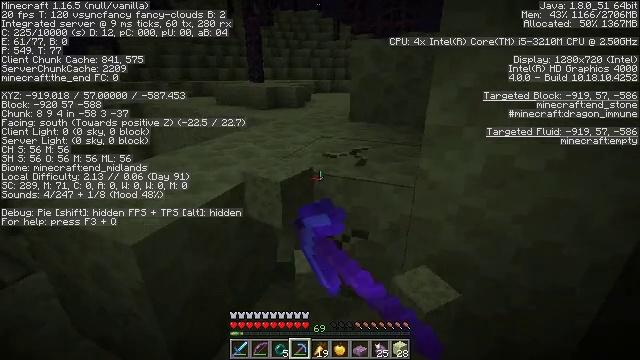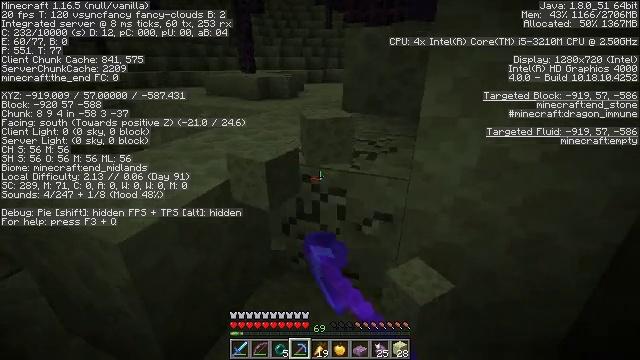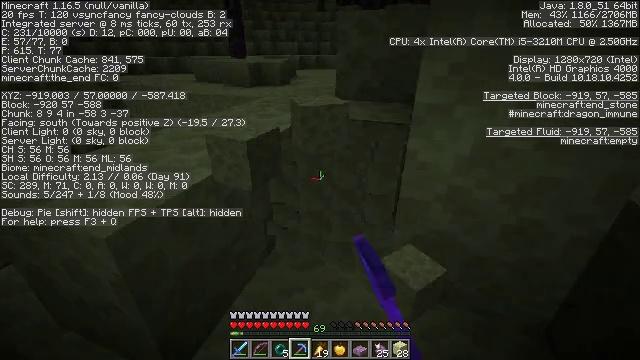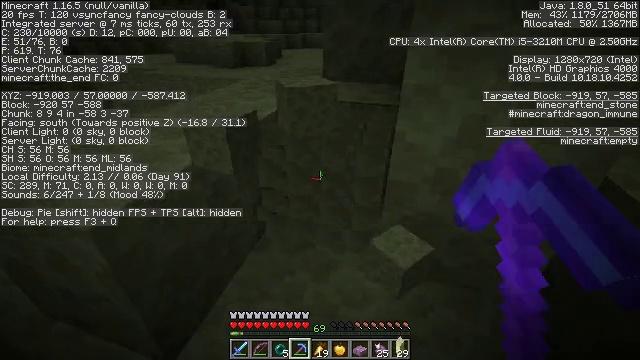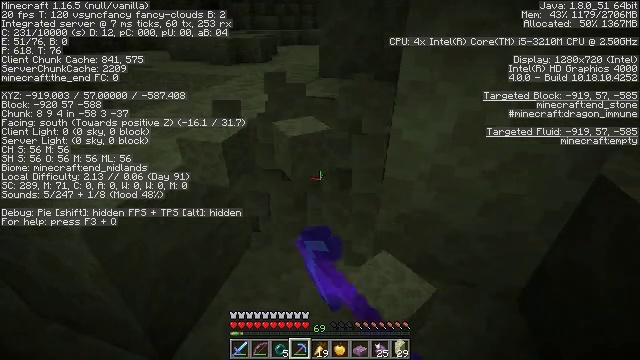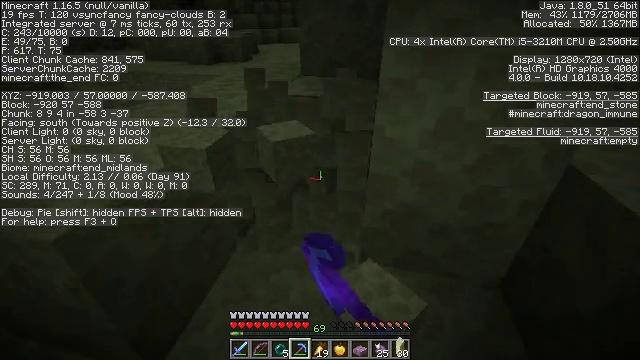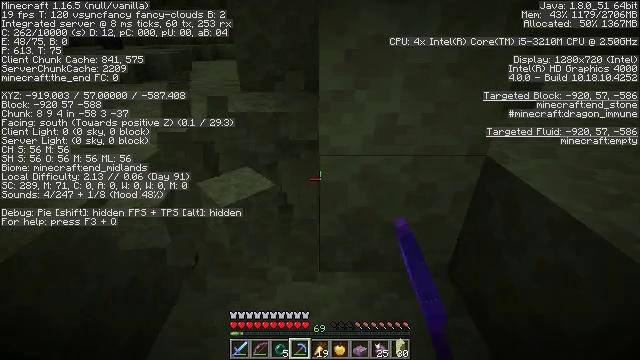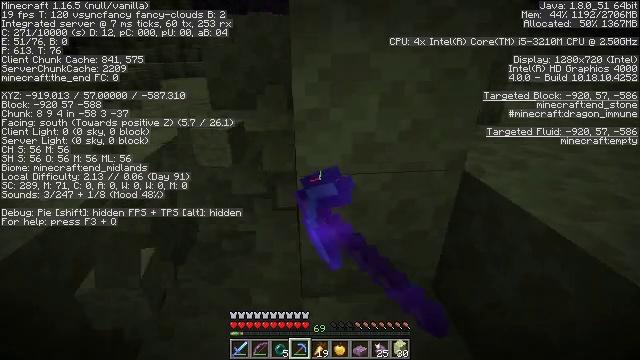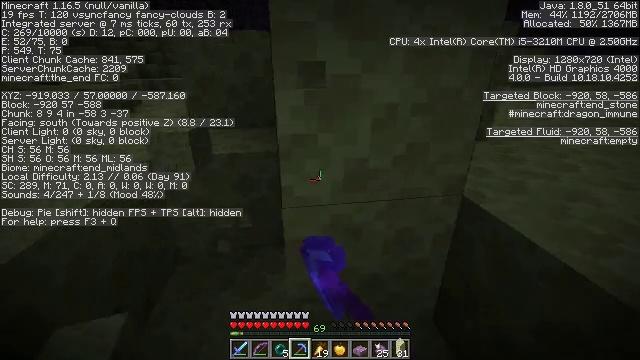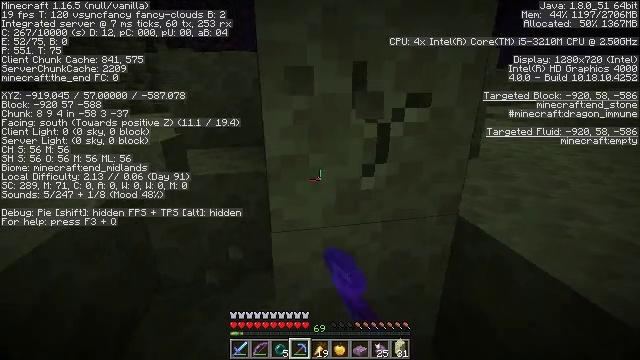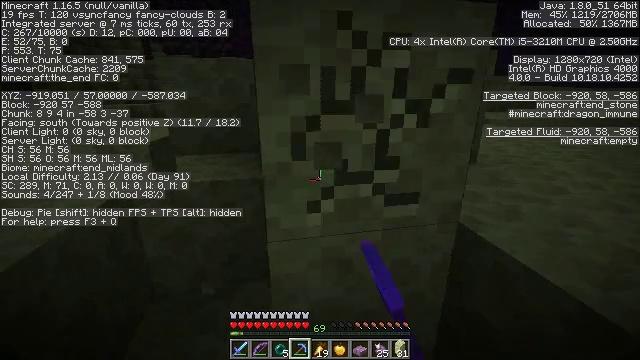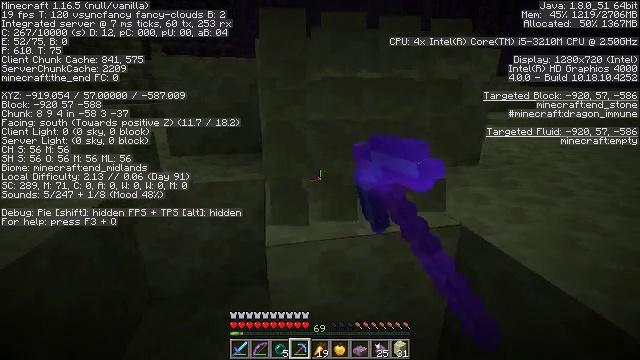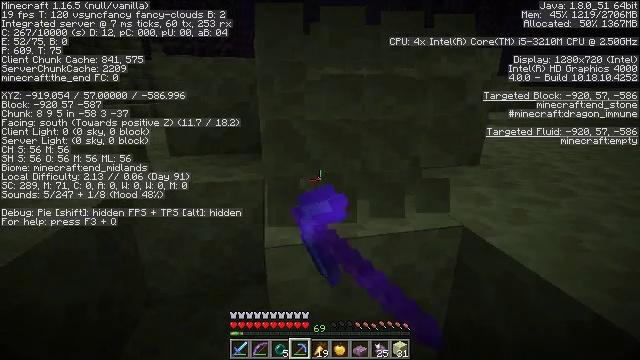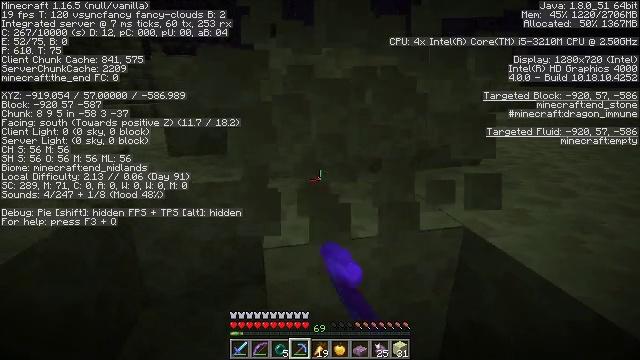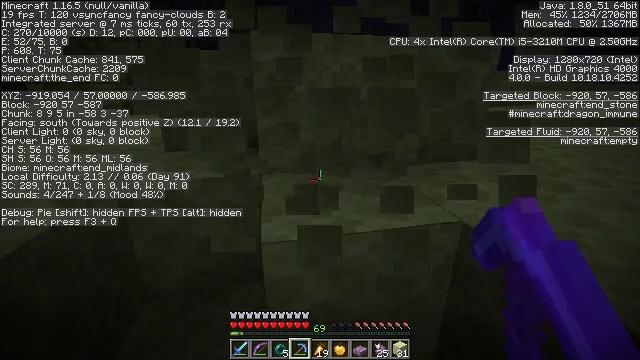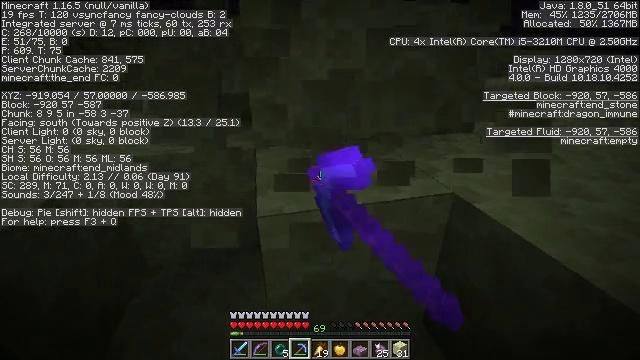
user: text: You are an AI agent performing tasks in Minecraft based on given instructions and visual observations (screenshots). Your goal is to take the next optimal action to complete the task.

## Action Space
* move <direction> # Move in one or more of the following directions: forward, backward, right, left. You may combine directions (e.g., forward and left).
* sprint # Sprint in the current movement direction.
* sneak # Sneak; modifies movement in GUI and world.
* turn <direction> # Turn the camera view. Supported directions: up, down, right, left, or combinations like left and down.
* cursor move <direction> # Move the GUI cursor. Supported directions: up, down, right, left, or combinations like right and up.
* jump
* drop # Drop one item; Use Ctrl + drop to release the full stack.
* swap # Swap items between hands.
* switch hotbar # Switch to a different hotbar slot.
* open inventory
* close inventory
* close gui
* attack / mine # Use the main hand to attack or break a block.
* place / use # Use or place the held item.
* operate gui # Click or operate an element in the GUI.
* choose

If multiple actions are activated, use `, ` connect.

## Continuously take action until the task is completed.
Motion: motion action
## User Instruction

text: Mine the end stone in the End dimension.
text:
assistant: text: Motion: turn right and down, attack / mine
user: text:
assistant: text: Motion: turn right and down, attack / mine
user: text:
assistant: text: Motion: turn right and down, attack / mine
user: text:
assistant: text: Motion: attack / mine
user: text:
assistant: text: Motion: turn right, attack / mine
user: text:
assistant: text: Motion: turn right and up, attack / mine
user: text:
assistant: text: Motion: move forward, turn right and up, attack / mine
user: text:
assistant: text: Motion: move forward, turn right and up, attack / mine
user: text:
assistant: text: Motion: turn right and up, attack / mine
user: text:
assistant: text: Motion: turn up, attack / mine
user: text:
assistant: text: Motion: attack / mine
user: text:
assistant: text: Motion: attack / mine
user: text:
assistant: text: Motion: attack / mine
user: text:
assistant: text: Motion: turn down, attack / mine
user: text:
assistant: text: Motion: turn right and down, attack / mine
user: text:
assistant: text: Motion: turn right and down, attack / mine
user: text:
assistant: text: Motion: turn down, attack / mine
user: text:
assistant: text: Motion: turn down, attack / mine
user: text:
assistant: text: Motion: turn down, attack / mine
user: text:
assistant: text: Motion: attack / mine
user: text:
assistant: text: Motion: attack / mine
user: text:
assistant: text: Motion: attack / mine
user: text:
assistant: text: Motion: attack / mine
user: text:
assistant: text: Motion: attack / mine
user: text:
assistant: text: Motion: turn right and up, attack / mine
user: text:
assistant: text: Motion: turn up, attack / mine
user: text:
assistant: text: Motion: turn up, attack / mine
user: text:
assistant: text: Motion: attack / mine
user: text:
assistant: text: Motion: attack / mine
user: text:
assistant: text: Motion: attack / mine